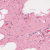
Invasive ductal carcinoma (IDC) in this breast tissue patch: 0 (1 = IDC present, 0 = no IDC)